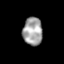
Tissue: skin
Cell type: T cells
Senescence score: 0.2372
Nuclear area (px): 533
Mean DAPI intensity: 163.953